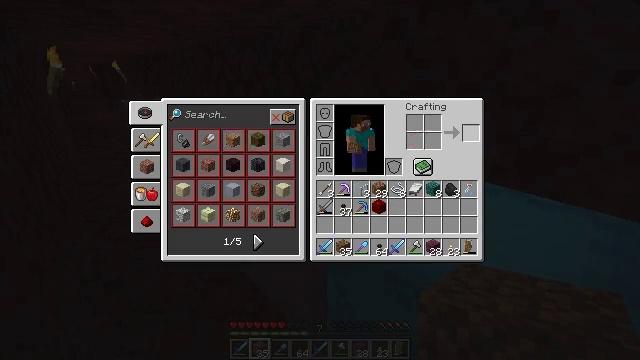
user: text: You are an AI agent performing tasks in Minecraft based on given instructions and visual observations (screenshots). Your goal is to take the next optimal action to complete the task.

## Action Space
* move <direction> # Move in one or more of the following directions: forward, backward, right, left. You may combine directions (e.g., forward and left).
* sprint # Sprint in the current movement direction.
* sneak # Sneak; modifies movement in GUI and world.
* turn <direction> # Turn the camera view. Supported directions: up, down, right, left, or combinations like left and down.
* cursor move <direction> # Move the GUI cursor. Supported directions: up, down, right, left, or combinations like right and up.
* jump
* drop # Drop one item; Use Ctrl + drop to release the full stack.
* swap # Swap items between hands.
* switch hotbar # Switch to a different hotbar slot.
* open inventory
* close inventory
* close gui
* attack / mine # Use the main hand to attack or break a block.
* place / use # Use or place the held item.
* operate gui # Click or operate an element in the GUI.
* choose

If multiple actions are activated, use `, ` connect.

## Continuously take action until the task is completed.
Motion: motion action
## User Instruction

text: Produce crimson planks using crimson stems.
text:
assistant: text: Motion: sneak